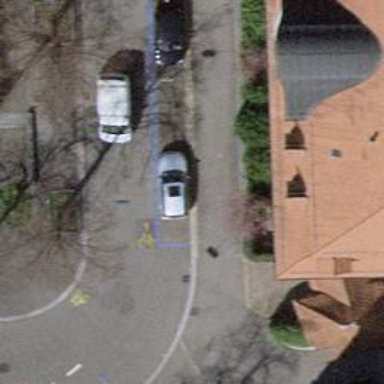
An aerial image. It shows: Parking space designated for disabled individuals.